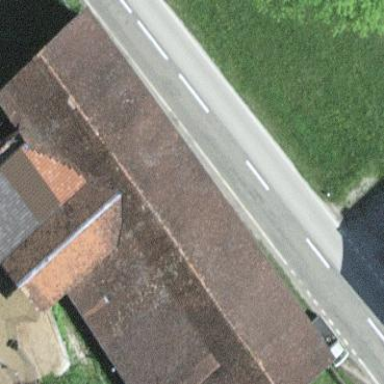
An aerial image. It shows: Gabled roof on farm auxiliary building.